Question: I'm adapting the CSS used to create a speech bubble. The CSS source is <URL>.
I'm changing the background of the bubble to white, and adding an orange border. My problem is I can't get the border around the triangle along the bottom of the bubble to display. The triangle itself should be white (#fff) and the border is #DD4814.
Screenshot below and Fiddle here: <URL>. Does anyone have an idea on appropriate CSS, please?

'''
.bubble {
background-color: #fff;
border-radius: 7px;
border: 2px solid #DD4814;
box-shadow: inset 0 1px 1px hsla(0,0%,100%,.5),
4px 4px 0 hsla(0,0%,0%,.1);
color: #333;
display: inline-block;
font-family: Ubuntu, sans-serif;
font: 16px/25px;
padding: 15px 25px;
position: absolute;
right: 20px;
}
.bubble:after, .bubble:before {
border-bottom: 25px solid transparent;
border-right: 25px solid #fff;
bottom: -25px;
content: '';
position: absolute;
right: 25px;
}
.bubble:before {
border-right: 25px solid hsla(0,0%,0%,.1);
bottom: -28px;
right: 22px;
}
'''
'''
<span class="bubble">Speech bubble right</span>
'''
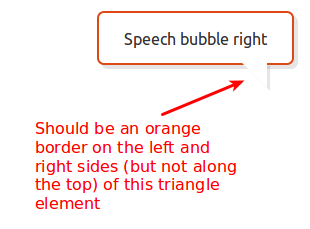
Answer: This is how I usually do it: <URL>
Basically you need another slightly larger ':before' or ':after' element positioned behind the first.
'''
.bubble:before {
border-right: 25px solid hsla(0,0%,0%,.1);
bottom: -28px;
right: 22px;
z-index: 1;
}
.bubble:before {
border-right: 27px solid #DD4814;
border-bottom: 27px solid transparent;
bottom: -29px;
right: 23px;
z-index: 0;
}
'''